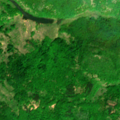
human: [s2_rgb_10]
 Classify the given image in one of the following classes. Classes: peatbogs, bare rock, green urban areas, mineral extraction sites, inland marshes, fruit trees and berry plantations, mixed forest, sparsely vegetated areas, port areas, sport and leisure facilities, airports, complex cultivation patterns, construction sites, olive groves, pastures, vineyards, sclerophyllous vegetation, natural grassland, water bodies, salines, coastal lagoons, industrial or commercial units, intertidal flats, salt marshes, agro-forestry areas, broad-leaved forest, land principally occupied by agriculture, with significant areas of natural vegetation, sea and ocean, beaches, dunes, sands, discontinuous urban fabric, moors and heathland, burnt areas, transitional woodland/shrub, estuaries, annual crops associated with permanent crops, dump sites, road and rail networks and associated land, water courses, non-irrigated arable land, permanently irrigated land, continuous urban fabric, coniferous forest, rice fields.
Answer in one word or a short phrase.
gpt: pastures, broad-leaved forest, natural grassland, transitional woodland/shrub